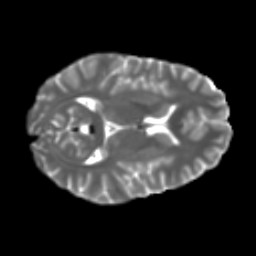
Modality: T2w
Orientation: axial
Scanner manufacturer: ge
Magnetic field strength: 3 T
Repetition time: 7.8 s
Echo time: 0.0606 s